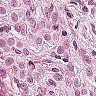
Metastatic tissue present: yes